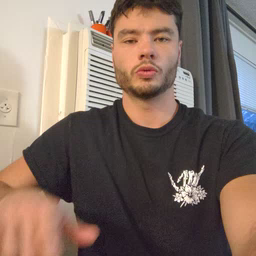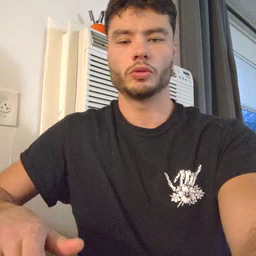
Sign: tiger